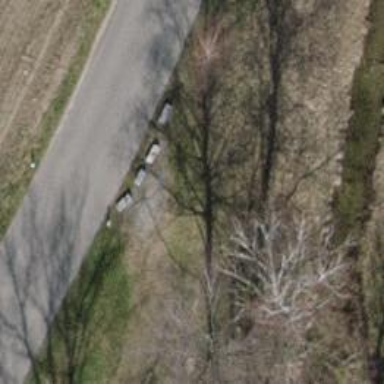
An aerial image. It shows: Block barrier.